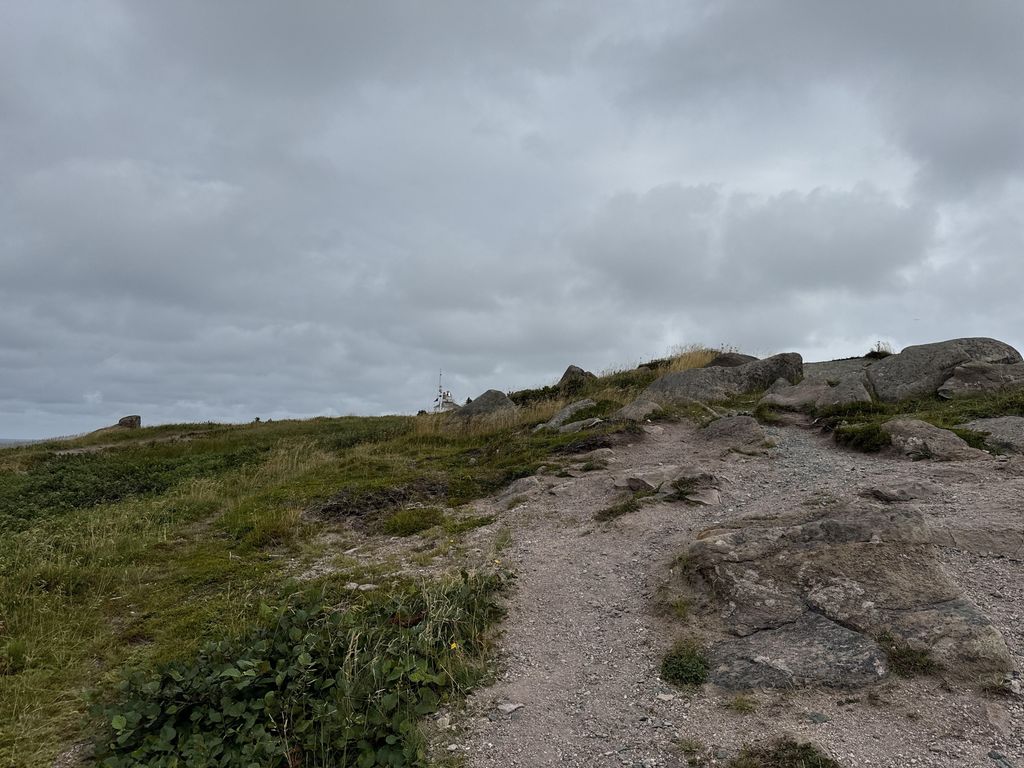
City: st_johns